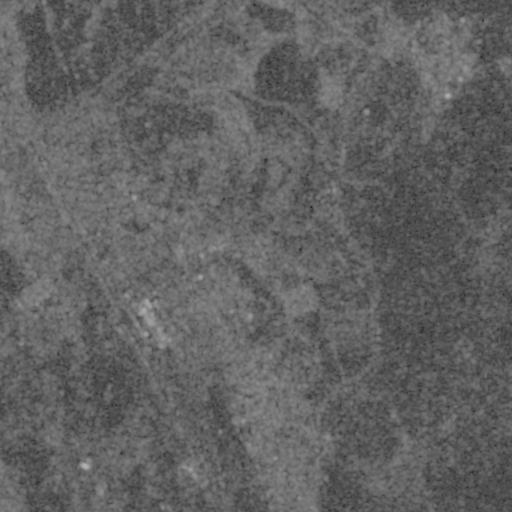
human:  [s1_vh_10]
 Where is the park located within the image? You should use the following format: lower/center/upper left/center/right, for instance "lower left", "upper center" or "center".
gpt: The park is located in the center left of the image.
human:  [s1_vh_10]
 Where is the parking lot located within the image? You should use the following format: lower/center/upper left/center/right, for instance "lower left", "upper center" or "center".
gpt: There is no parking lot in the image.

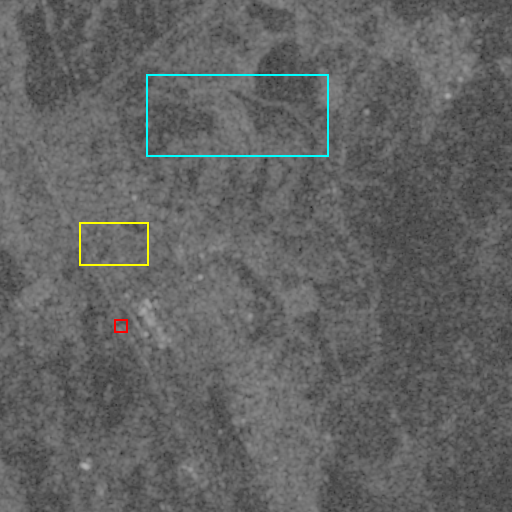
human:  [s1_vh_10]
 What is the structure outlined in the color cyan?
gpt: The structure outlined in cyan is a crop field.
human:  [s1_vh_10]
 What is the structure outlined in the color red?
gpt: The structure outlined in red is a gas station.
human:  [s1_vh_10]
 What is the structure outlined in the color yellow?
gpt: The structure outlined in yellow is a park.
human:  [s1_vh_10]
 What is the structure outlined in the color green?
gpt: There is no green outline.